Question: We are in the process of switching from one Mainframe 3270 client to another -- Attachmate Reflection to Bluezone. Reflection had a nice .NET API, but the only way to access Bluezone is through COM.
I have a common class in the solution that represents either a Reflection or a Bluezone object, and it grabs the existing client, whatever it happens to be, and communicates with it.
For the most part, everything is working fine. When I access the Bluezone COM object through any of the projects, it functions just like Reflection.
The problem appears to be when I access the Bluezone object within a background worker. The background worker doesn't appear to be able to see the COM object on the main thread.
When evaluating the COM object in debug mode, all of the properties show in error with the "The function evaluation requires all threads to run" error.

I know it's a long shot, but does anyone know of a way to manage this so I can access a foreground COM object within a background thread?
I've worked with the vendor on numerous issues, and they have been fantastic, but I have the feeling this may be a .NET/COM thing.
My last resort is to remove all of the background workers and make the users deal with the screen freeze, but I'd really hate to do that. My other option would be a to instantiate the COM object within the background worker, but there is a cost associated with this action. I tried to 'Marshal.GetActiveObject("")', but either it doesn't work or I don't know the right name of the application.
If anyone has had similar experiences with COM and background workers, I would welcome any insight.
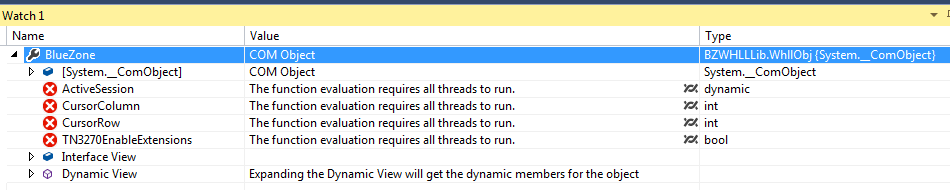
Answer: This is very much by design for COM components. Very unlike .NET classes, COM keeps code thread-safe if the component tells COM that it doesn't support threading. Configured by the ThreadingModel registry key. And COM automatically ensures that this requirement is met by automatically marshaling the call, the equivalent of Invoke() in the .NET Framework.
So even though you make calls from your BackgroundWorker's DoWork() event handler, those calls don't run on the worker thread, they execute on the thread that the object was created on. If necessary an STA thread that COM creates.
The debugger knows this, it can "see" them just fine, it can tell that any watch expression is not going to be able to execute. Since it has frozen the threads in the process, except for the debugger thread. So no can do, the message reminds you.
Just a debugging artifact. Maybe more, your BGW probably isn't very efficient or still causes the UI thread to hang. Check <URL> for code that creates a COM-friendly thread.